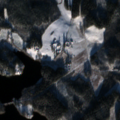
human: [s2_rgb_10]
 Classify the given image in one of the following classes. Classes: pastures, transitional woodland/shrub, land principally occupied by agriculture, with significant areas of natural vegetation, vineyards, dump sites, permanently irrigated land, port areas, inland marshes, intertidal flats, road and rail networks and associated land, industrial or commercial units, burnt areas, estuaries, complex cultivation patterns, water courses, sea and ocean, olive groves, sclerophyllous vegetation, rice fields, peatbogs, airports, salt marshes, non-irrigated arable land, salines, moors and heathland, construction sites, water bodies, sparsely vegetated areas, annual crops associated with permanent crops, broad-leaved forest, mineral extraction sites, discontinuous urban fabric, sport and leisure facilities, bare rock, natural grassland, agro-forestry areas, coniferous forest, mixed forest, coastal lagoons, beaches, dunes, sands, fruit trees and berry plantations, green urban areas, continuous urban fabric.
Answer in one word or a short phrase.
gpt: land principally occupied by agriculture, with significant areas of natural vegetation, coniferous forest, mixed forest, water bodies